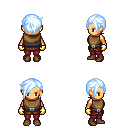
a pixel art fantasy rpg character, female body template, human, tanned skin, leather chest armor, red pants, white cyan pixie cut hairstyle, gold gloves, brown shoes, four views (front, back, left, right), 2x2 character sprite sheet, small pixel art, hard edges, no anti-aliasing